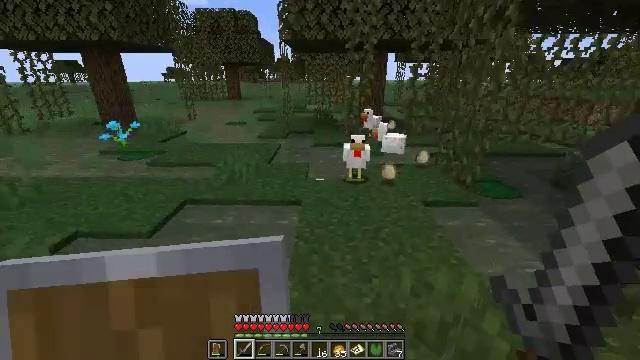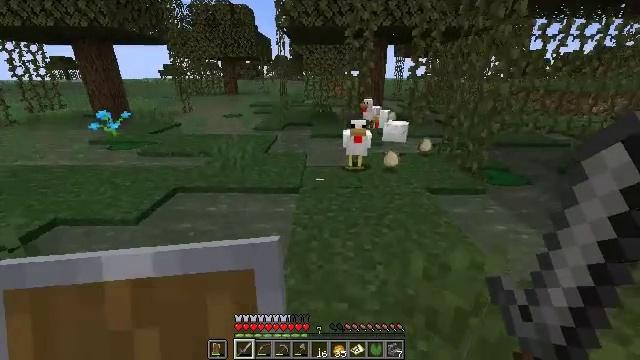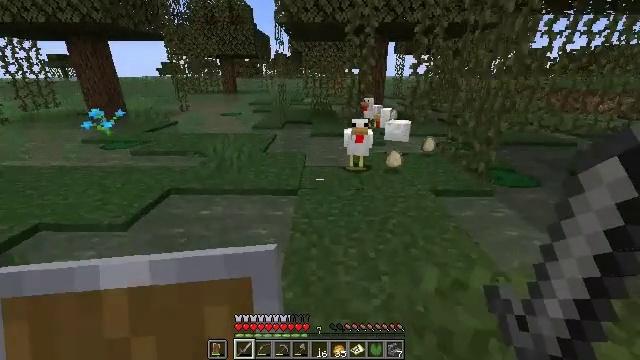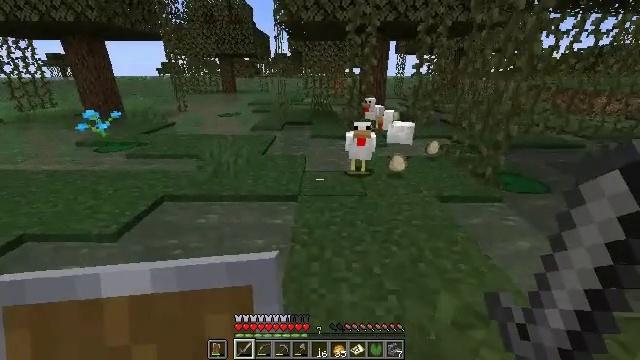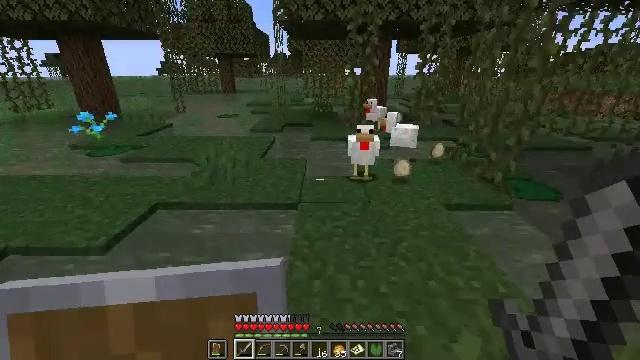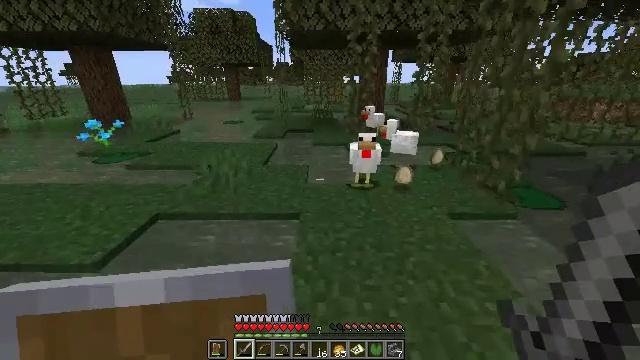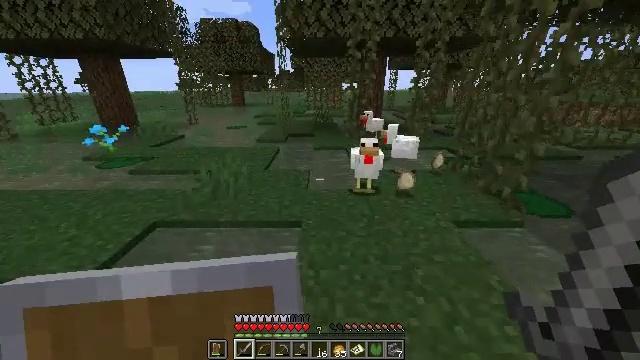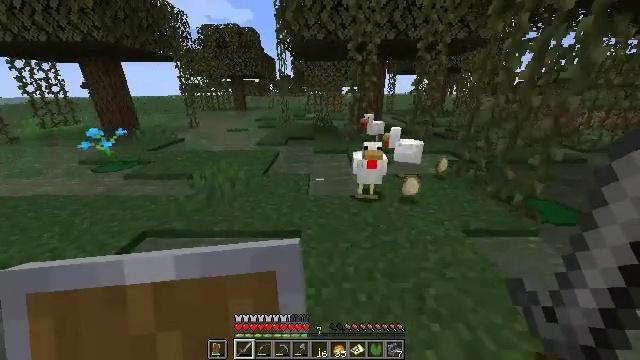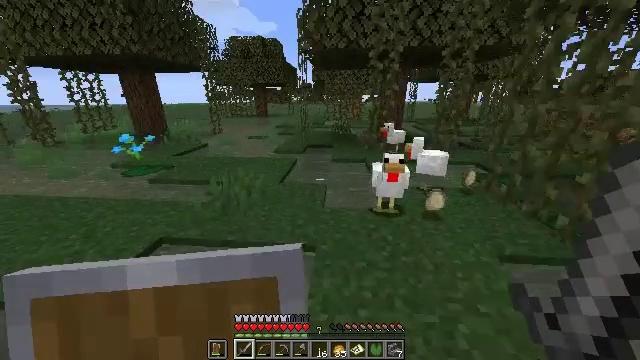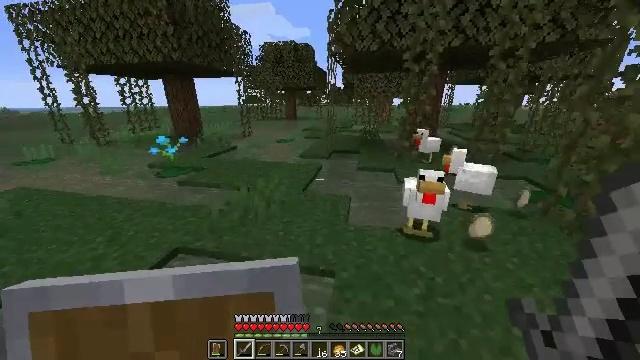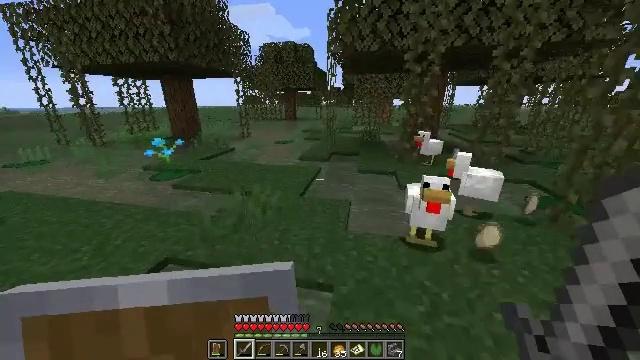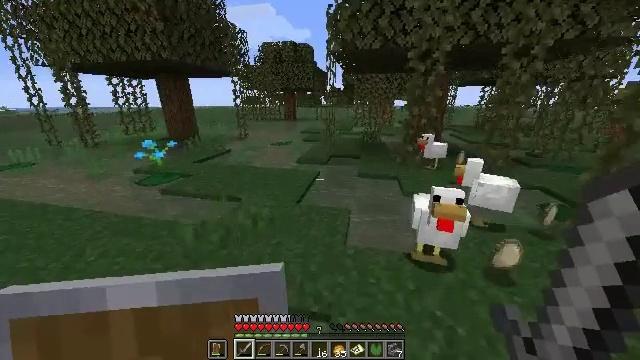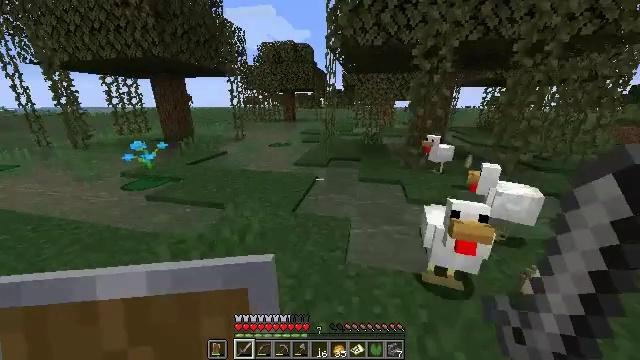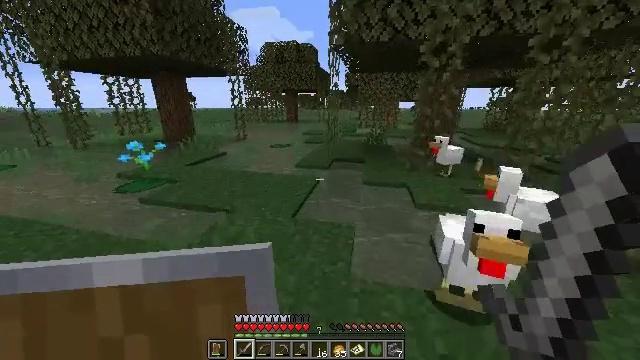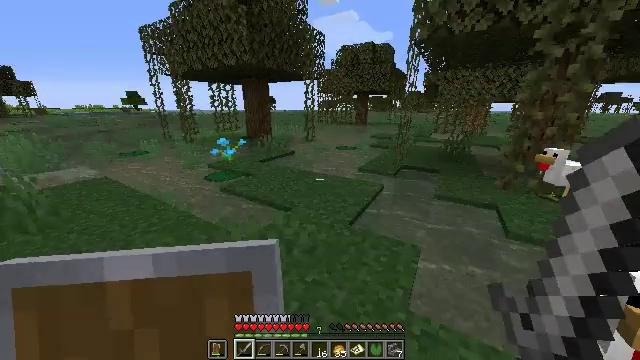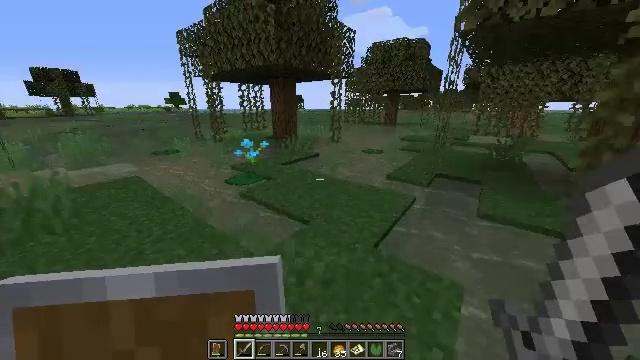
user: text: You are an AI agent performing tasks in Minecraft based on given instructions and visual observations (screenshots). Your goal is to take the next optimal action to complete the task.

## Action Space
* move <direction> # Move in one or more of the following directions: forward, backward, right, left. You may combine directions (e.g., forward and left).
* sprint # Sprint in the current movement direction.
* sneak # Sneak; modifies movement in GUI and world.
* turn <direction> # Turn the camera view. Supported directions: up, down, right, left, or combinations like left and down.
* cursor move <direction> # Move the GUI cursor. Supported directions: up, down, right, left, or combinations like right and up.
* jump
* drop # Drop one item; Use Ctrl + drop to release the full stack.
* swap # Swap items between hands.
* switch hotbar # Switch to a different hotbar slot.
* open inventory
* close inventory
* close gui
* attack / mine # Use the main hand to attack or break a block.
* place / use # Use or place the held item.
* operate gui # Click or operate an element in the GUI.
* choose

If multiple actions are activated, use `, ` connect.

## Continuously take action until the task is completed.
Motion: motion action
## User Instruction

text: Gather the blue orchid in the field.
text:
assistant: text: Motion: move forward
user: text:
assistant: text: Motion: move forward
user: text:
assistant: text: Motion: move forward
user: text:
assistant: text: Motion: move forward, sprint
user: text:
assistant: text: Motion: move forward, sprint
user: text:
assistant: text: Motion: move forward
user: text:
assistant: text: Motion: move forward, sprint
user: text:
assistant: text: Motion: move forward, sprint, turn left and up
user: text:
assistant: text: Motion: move forward, turn left
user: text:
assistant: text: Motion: move forward
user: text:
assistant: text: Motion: move forward
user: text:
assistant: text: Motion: move forward
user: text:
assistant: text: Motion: move forward
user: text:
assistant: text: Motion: move forward, turn left
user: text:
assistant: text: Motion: move forward, turn left
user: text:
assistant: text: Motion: move forward
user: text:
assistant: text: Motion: move forward, turn left
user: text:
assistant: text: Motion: move forward, turn left and down
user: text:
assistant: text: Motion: move forward
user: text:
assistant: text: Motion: move forward, turn left
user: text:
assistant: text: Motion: move forward, turn left
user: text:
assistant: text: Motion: move forward, turn left
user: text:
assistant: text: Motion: move forward, turn left
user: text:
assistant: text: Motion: move forward
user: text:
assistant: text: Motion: move forward, turn right
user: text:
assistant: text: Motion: move forward, turn right and up, open inventory
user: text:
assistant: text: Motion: open inventory
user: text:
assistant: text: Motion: no_op
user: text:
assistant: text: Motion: no_op
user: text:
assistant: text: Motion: turn up